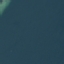
Land use / land cover: SeaLake